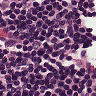
Metastatic tissue present: no